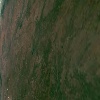
Label: land